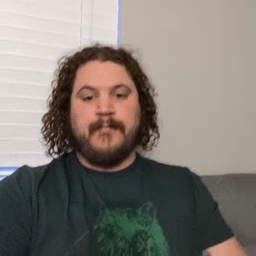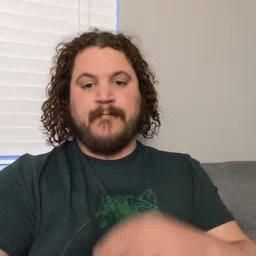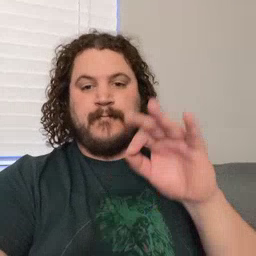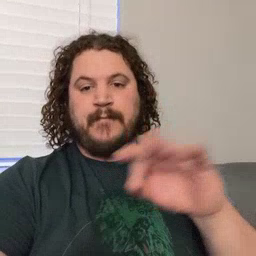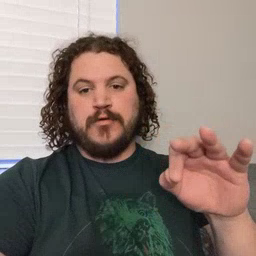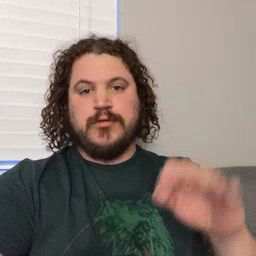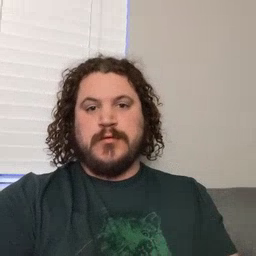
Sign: frenchfries